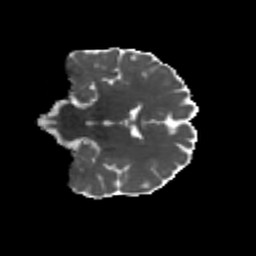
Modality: MD
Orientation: coronal
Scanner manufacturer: siemens
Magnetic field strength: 3 T
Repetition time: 4.16 s
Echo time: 0.0806 s